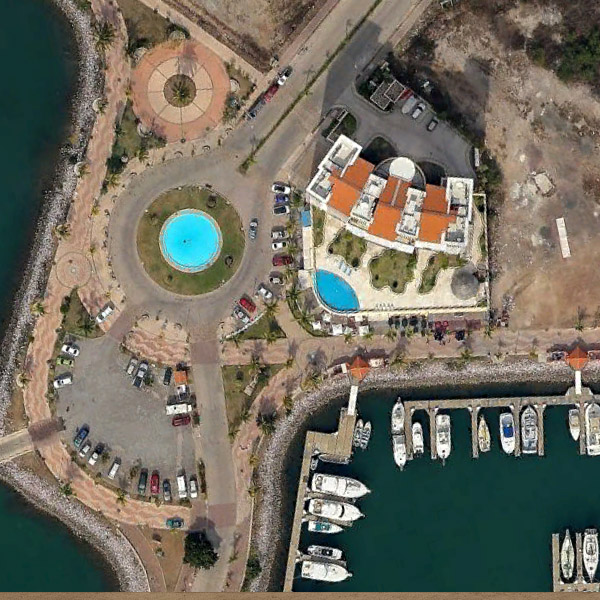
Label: Resort